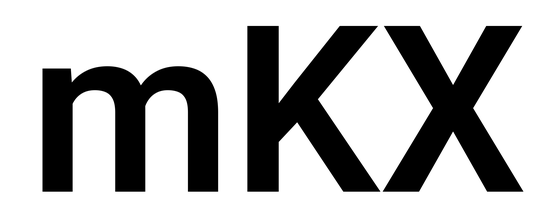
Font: Roboto_SemiBold